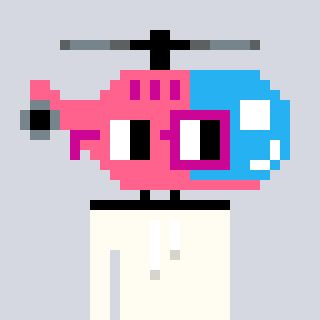
a pixel art character with square pink and red glasses, a helicopter-shaped head and a grayscale-colored body on a cool background